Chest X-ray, PA view. Patient: 56 years old, sex F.
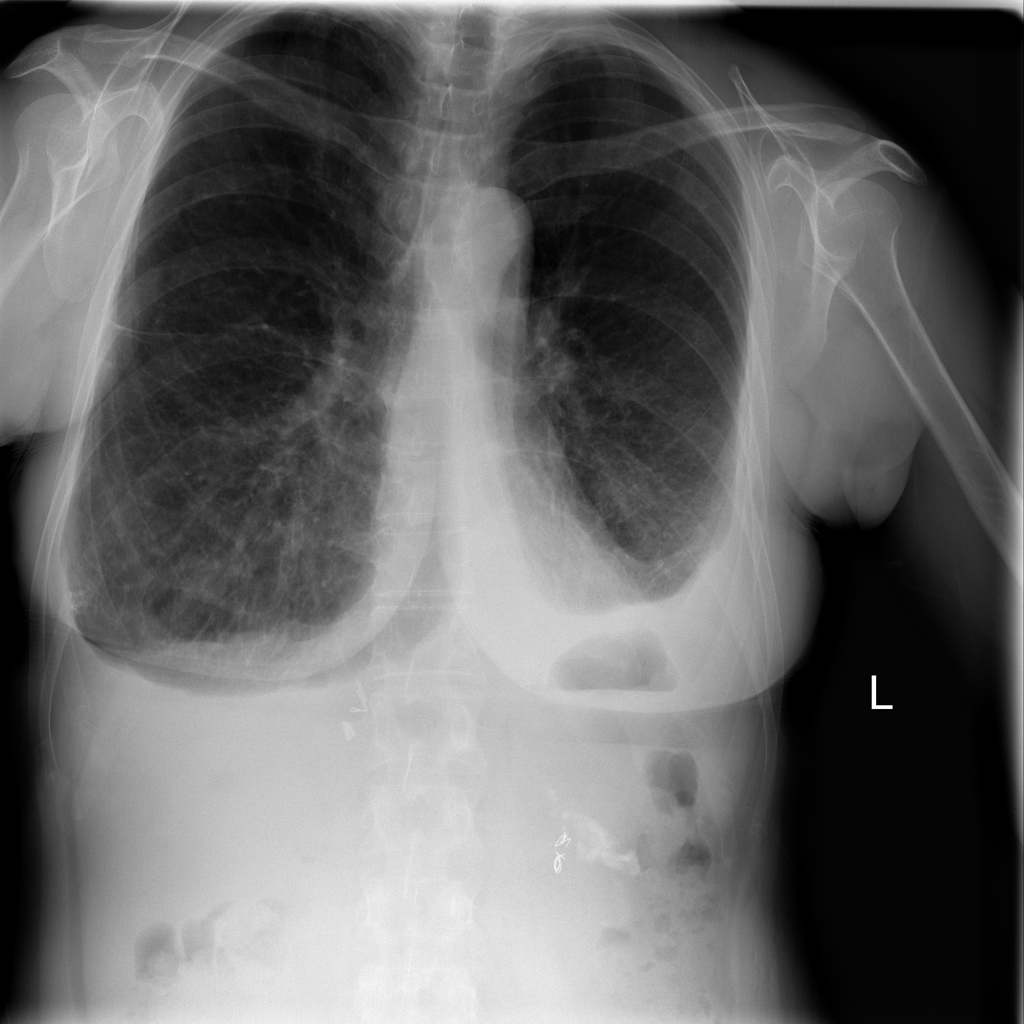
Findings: No Finding